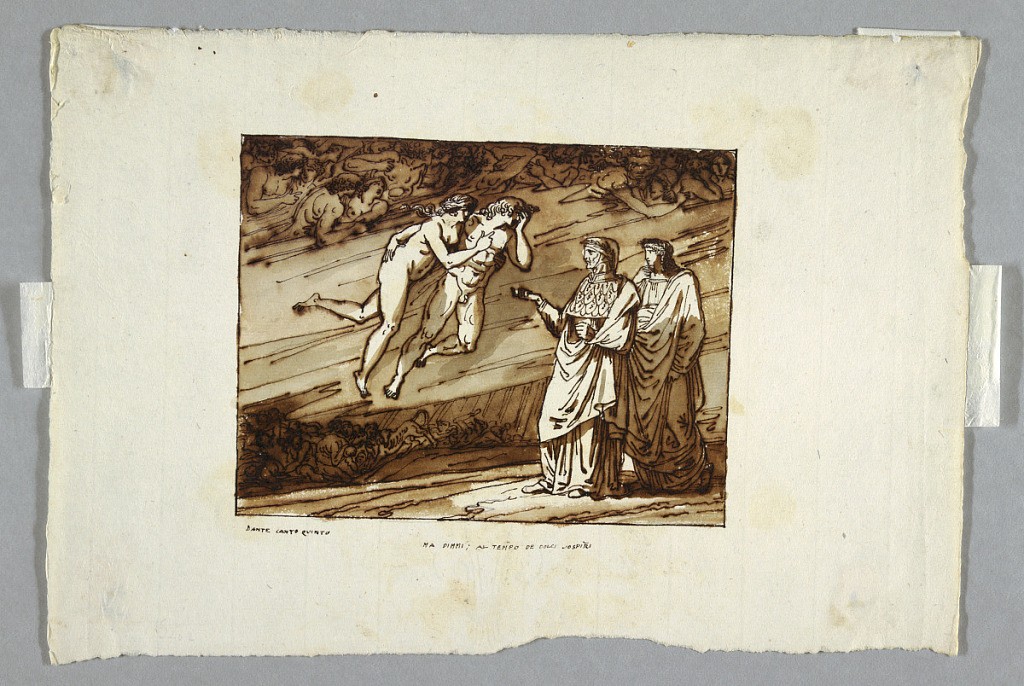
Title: Drawing
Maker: Felice Giani, Italian, 1758–1823
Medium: Pencil. Pen, ink. Sepia wash. Paper
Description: Dante and Virgil stand at right, the former addresses himself to Francesca who answers him. She and Paolo embrace each other and they are swayed by the wind as are many other couples in the rear. Others are tormented, in the left distance.